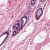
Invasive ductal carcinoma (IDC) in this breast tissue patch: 0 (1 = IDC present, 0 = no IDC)